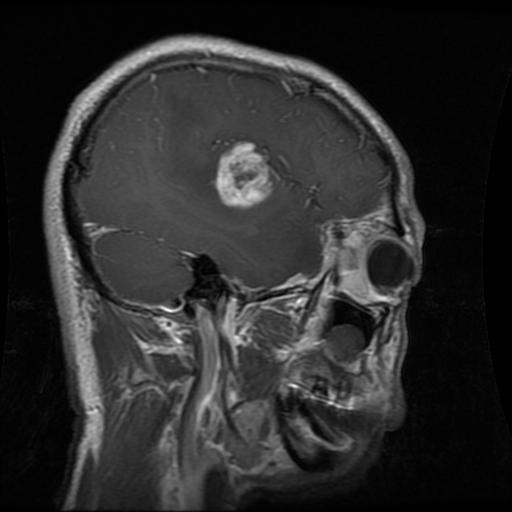
Label: glioma